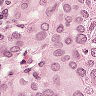
Metastatic tissue present: yes